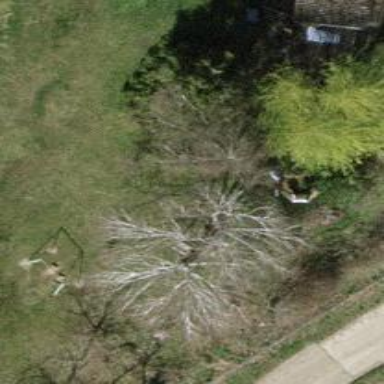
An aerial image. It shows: Broadleaved tree with lush leaves.